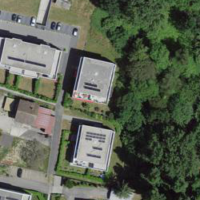
EUNIS habitat code: 55
Species observed at this site:
Veronica persica